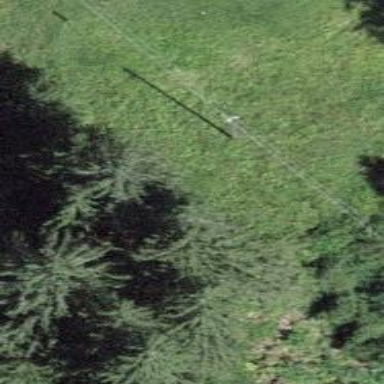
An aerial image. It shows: Utility pole in the area.